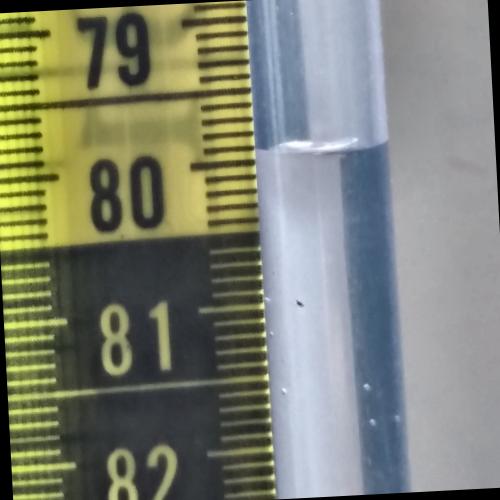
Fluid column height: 79.9 cm